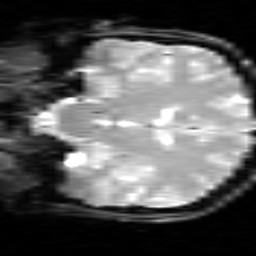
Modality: inplaneT2
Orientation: coronal
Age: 23
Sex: male